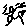
Label: tree